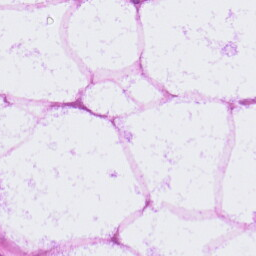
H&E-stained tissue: LymphNode